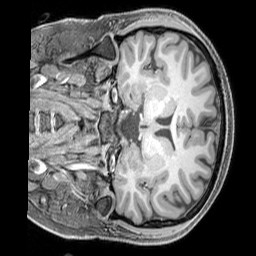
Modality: T1w
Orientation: coronal
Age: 21
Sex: female
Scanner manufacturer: siemens
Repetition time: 2.3 s
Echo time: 0.00226 s